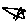
Label: star